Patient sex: M
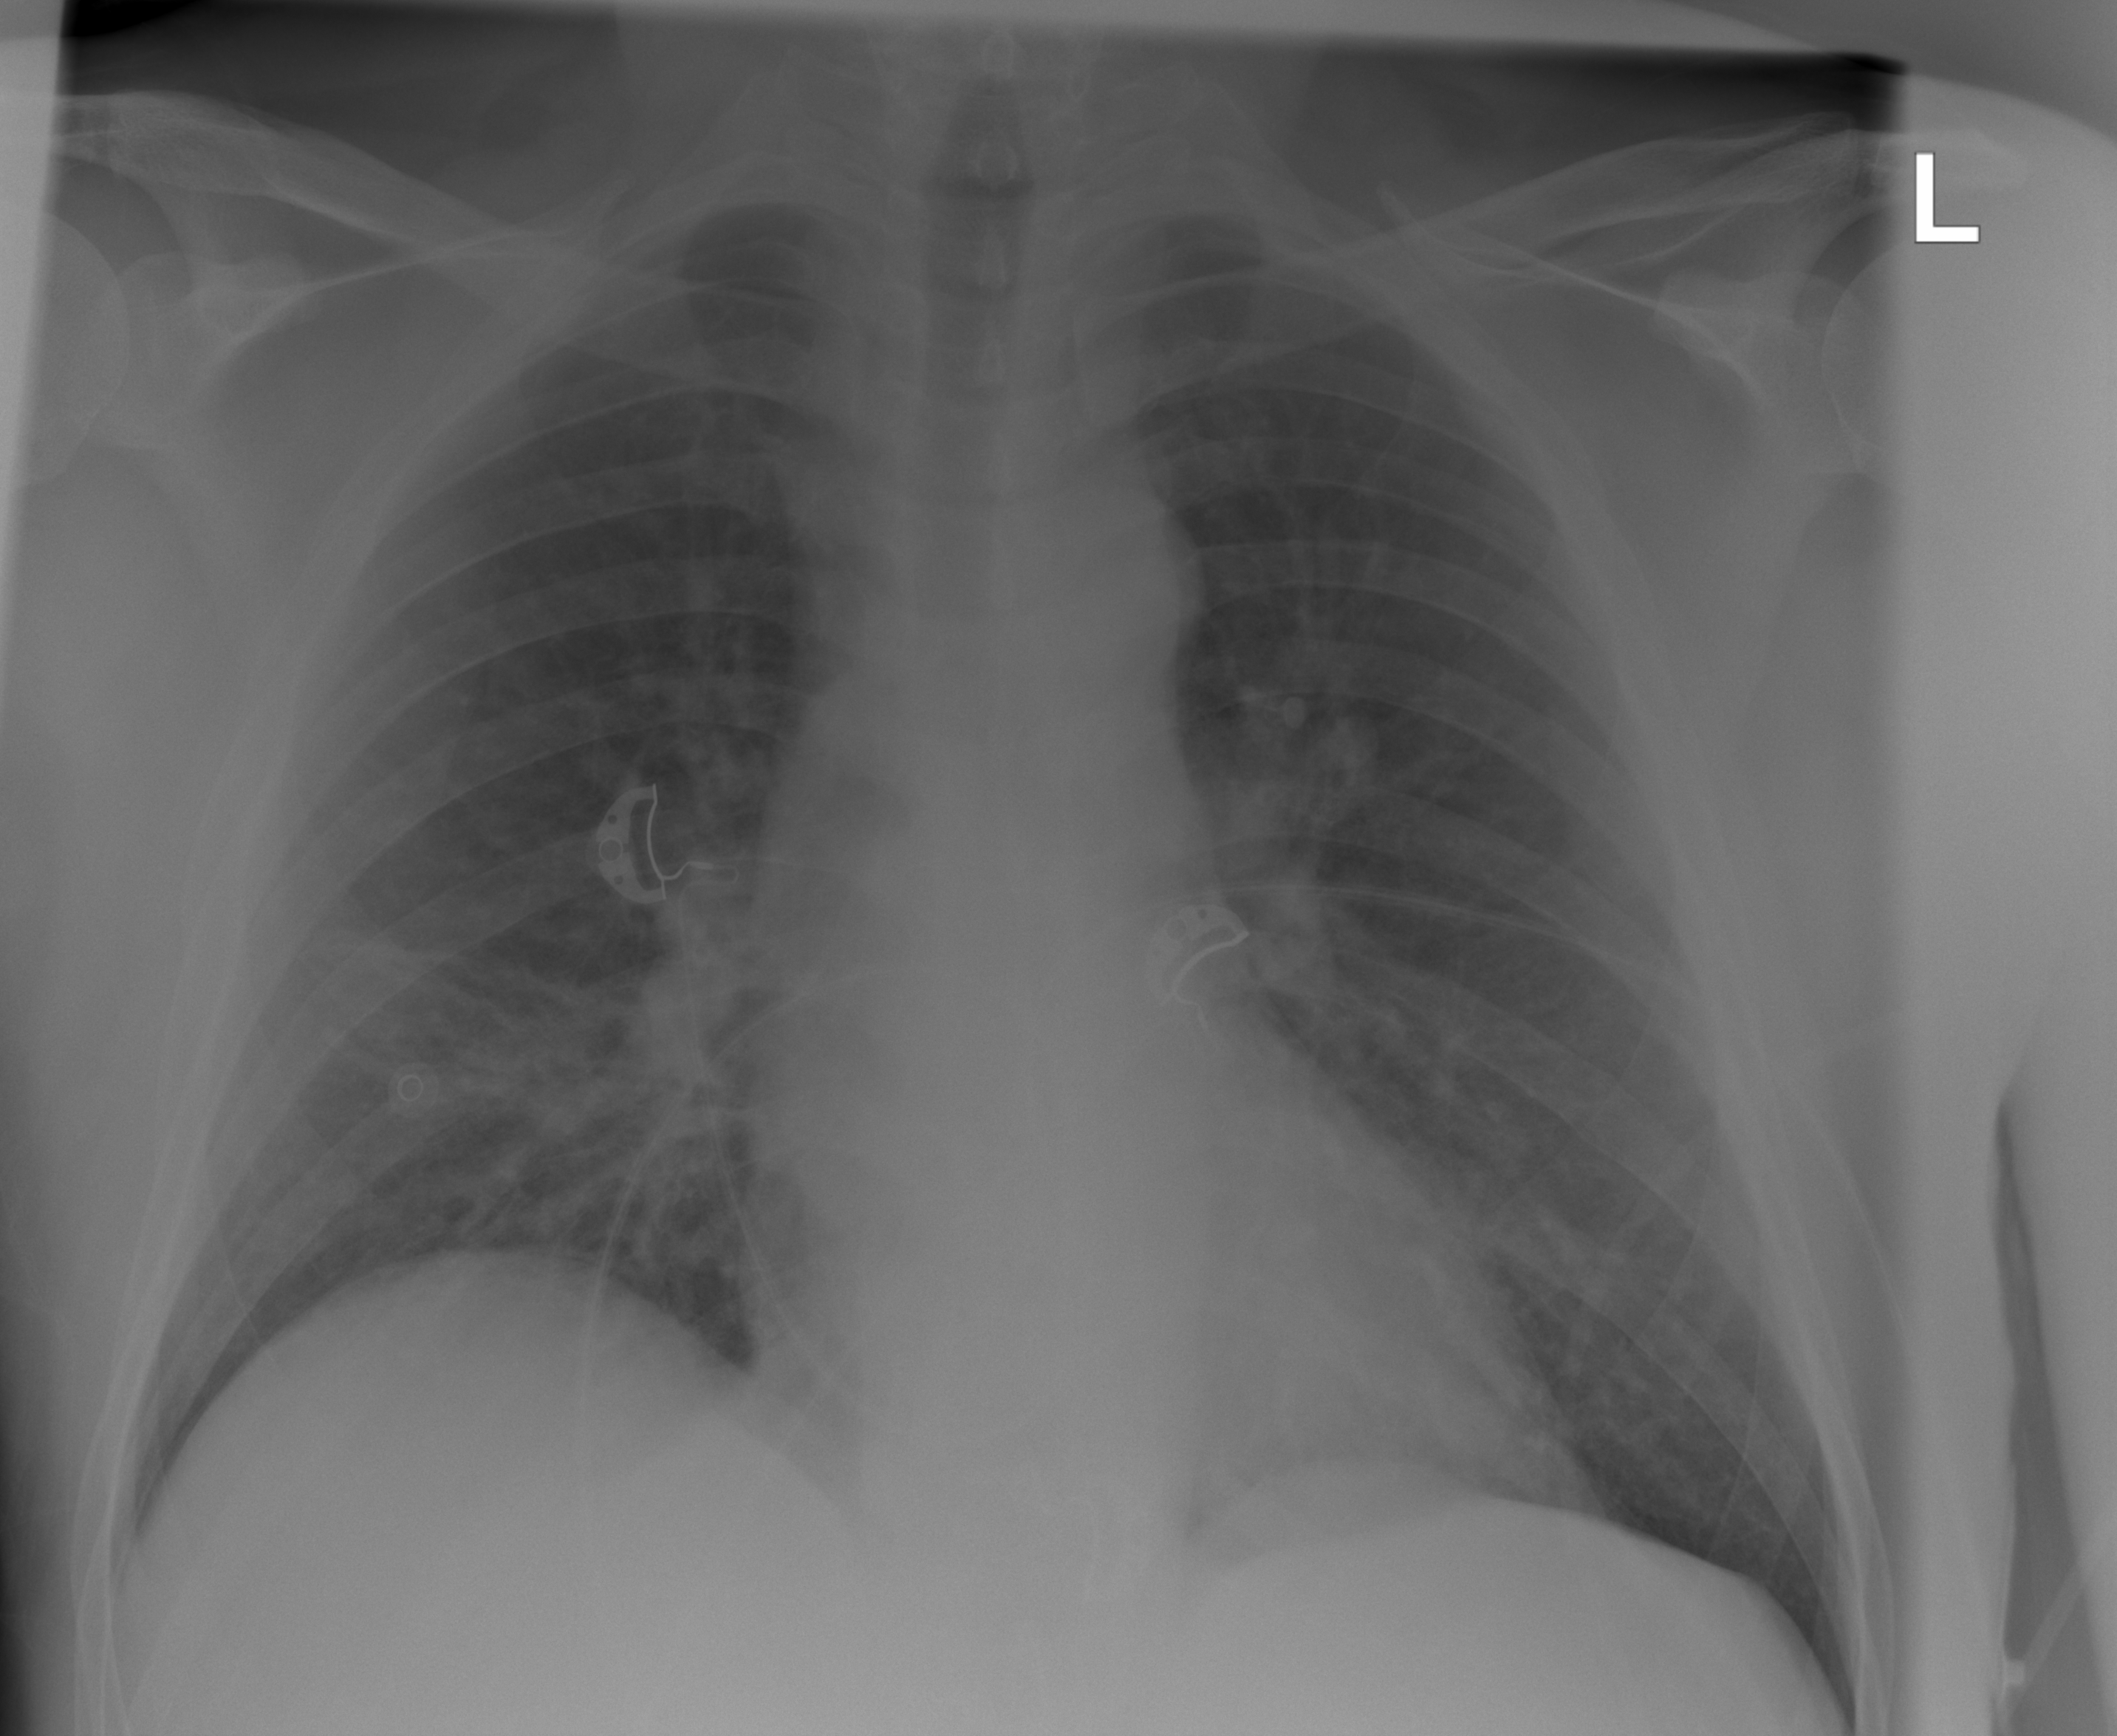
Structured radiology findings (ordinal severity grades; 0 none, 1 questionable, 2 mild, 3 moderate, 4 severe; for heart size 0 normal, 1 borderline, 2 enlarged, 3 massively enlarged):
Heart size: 0
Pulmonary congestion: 2
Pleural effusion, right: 0
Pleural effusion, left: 0
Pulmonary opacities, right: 1
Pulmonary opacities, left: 0
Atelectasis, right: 0
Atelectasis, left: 0